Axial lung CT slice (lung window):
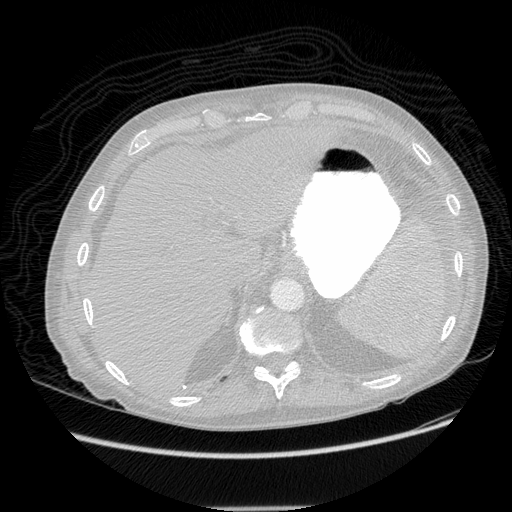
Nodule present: no